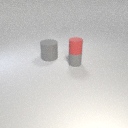
small gray rubber cylinder in front of large gray rubber cylinder